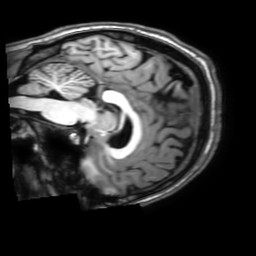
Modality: T1w
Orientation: sagittal
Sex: female
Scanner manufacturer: philips
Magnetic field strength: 3 T
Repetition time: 0.01233 s
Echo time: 0.003478 s